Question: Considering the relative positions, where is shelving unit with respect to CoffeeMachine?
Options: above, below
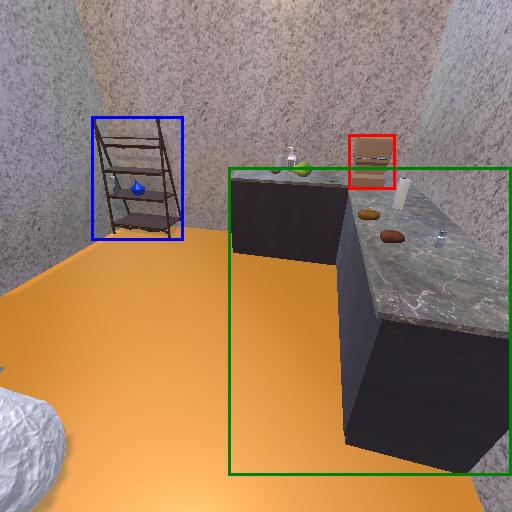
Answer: above